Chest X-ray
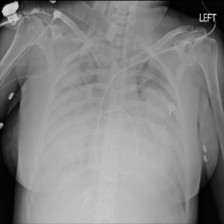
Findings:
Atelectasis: negative
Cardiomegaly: negative
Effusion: negative
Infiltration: negative
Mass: negative
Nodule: negative
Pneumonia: negative
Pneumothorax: negative
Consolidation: negative
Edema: negative
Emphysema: negative
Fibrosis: negative
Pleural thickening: negative
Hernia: negative